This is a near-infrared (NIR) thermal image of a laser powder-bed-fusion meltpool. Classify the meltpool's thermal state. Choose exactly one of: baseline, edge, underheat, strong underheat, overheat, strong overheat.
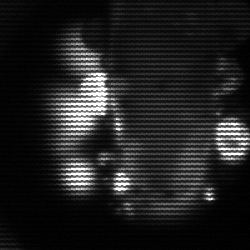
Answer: strong underheat